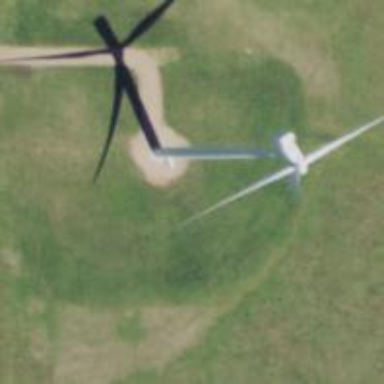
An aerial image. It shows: Wind generator powered by horizontal-axis wind turbine.